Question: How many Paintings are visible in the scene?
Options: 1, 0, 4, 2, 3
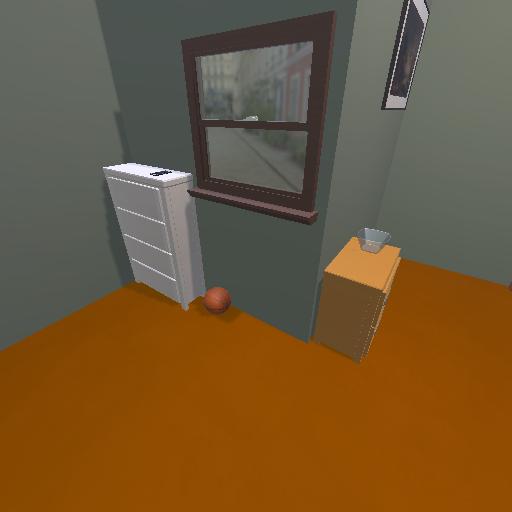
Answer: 1